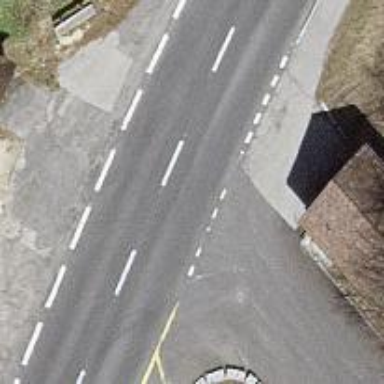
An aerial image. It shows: Asphalt road classified as tertiary.